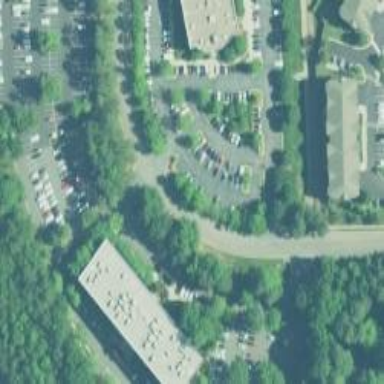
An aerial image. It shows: Commercial building.